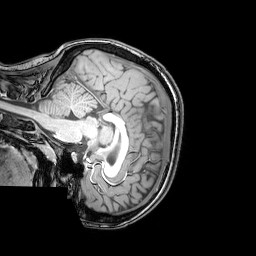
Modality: T1w
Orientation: sagittal
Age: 20
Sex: female
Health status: healthy
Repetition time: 0.081 s
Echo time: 0.037 s